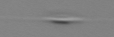
Label: Cylindrotheca_morphotype1